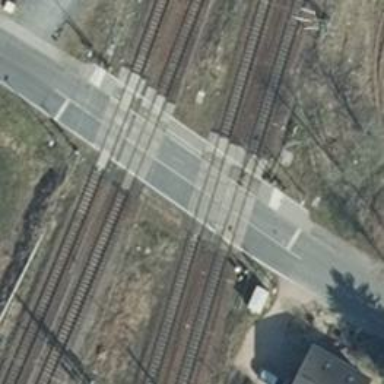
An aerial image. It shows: Level crossing with lights and saltire markings. The crossing has double half barrier.